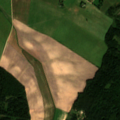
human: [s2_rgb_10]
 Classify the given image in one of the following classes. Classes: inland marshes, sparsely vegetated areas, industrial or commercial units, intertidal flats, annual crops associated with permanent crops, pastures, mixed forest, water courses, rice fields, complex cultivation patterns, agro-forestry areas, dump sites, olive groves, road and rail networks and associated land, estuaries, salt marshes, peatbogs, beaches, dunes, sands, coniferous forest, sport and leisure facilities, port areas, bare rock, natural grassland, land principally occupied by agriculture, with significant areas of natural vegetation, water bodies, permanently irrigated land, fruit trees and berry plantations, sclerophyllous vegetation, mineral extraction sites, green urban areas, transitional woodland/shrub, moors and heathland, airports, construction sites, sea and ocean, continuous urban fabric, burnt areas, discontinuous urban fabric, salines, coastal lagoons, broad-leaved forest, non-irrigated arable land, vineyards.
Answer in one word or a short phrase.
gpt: non-irrigated arable land, complex cultivation patterns, coniferous forest, mixed forest, transitional woodland/shrub